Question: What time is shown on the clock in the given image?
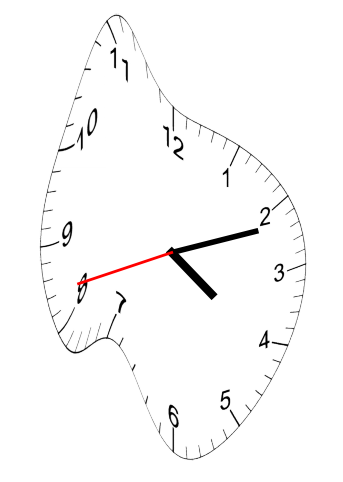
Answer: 04:11:42